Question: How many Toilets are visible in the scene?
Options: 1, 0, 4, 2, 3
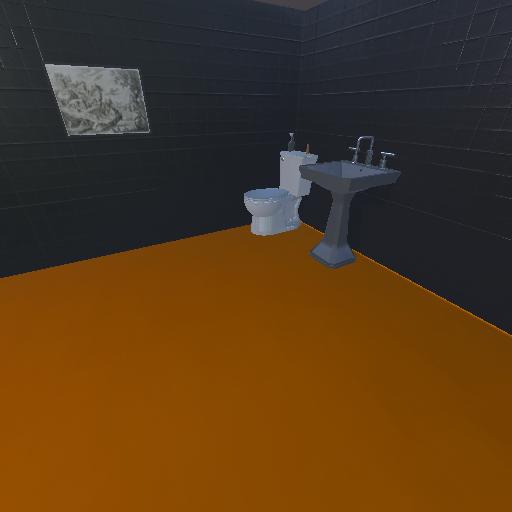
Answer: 1